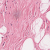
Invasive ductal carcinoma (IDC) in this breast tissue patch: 0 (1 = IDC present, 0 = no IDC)